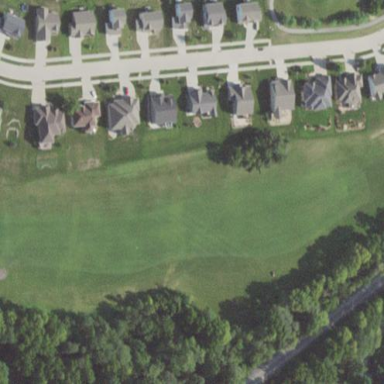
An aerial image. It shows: Golf fairway surrounded by grass.